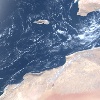
Label: water